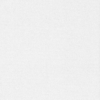
Label: dusty